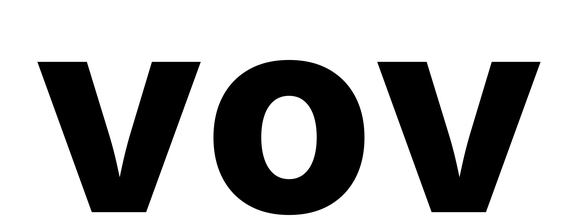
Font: Inter_ExtraBold